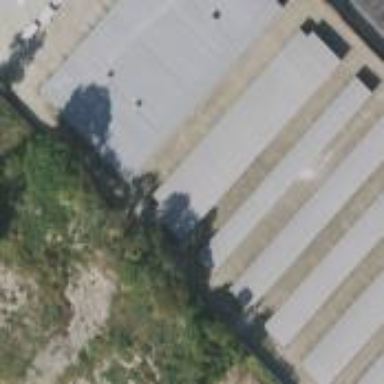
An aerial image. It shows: Warehouse.